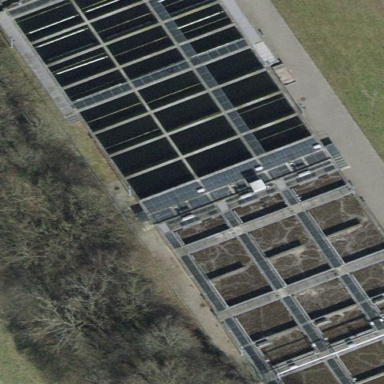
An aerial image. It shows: Body of wastewater.